The trace is the raw vibration amplitude of a rotating bearing as a function of time. Classify the bearing condition as one of: normal, inner_race, outer_race, ball.
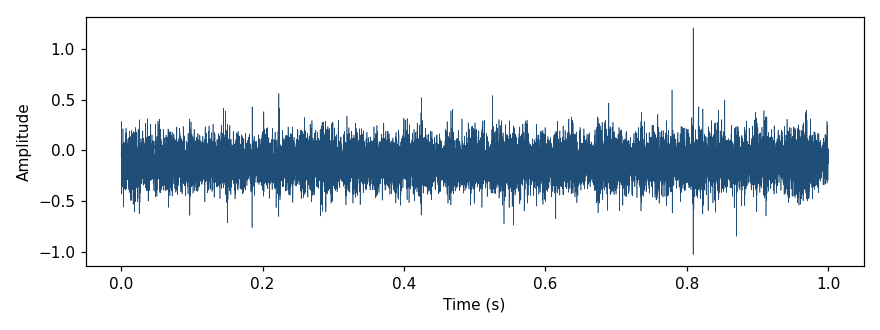
Answer: inner_race